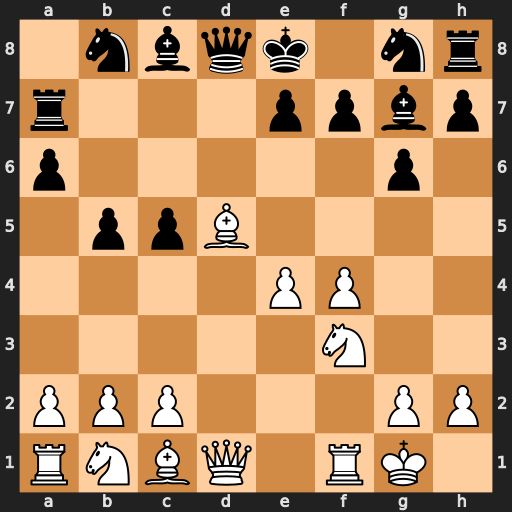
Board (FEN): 1nbqk1nr/r3ppbp/p5p1/1ppB4/4PP2/5N2/PPP3PP/RNBQ1RK1
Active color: w
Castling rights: k
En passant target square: -
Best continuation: Bxf7+ Kxf7 Qxd8